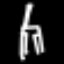
Label: chair